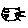
Label: cat